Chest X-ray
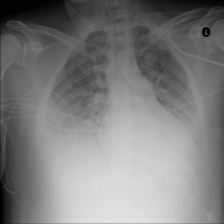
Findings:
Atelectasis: negative
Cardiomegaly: negative
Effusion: negative
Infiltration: negative
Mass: negative
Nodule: negative
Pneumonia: negative
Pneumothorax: negative
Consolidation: negative
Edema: negative
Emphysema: negative
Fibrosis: negative
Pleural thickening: negative
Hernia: negative